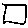
Label: square